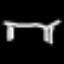
Label: bed